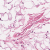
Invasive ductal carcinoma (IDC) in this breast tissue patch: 0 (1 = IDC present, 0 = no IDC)